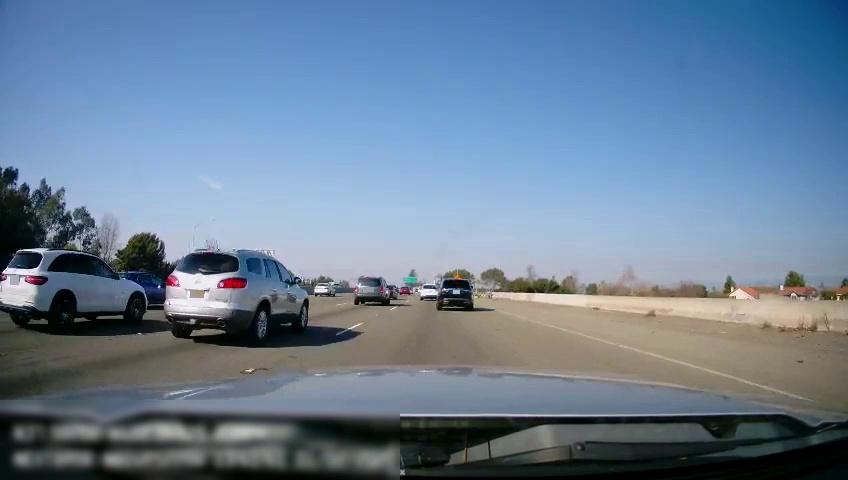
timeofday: Day
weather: Sunny
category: Drivable Space
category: Vehicles | Car
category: Vehicles | SUV
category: Vehicles | SUV
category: Vehicles | SUV
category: Vehicles | Car
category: Vehicles | Car
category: Vehicles | SUV
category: Vehicles | SUV
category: Lanes | Current Lane
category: Lanes | Current Lane
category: Lanes | Alternate Lane